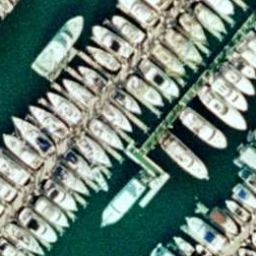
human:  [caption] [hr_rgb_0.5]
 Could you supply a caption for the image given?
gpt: Lots of boats docked at the harbor and the water is blue .

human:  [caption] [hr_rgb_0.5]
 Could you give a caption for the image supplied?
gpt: Lots of boats docked in lines at the harbor .

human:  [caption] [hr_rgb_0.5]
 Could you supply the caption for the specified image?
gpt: Many boats docked neatly at the harbor and just a few positions are free .

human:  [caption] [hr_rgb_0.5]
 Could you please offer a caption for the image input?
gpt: Many boats docked in lines at the harbor and the water is blue .

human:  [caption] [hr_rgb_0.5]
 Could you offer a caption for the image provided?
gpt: Lots of boats docked in lines at the harbor and the boats are closed to each other .